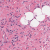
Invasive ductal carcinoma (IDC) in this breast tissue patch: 0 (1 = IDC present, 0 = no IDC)